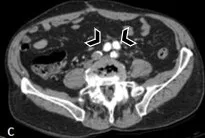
Axial CT image with an abdominal window showing inferior duplication of the abdominal aorta, with an anterior unit with a caliber of 2.6 cm, bifurcating into the external iliac arteries (arrowhead), and ,a posterior unit with a caliber of 2.2 cm, bifurcating into internal iliac arteries (thrombosed in this study).
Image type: radiology (ct)